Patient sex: F
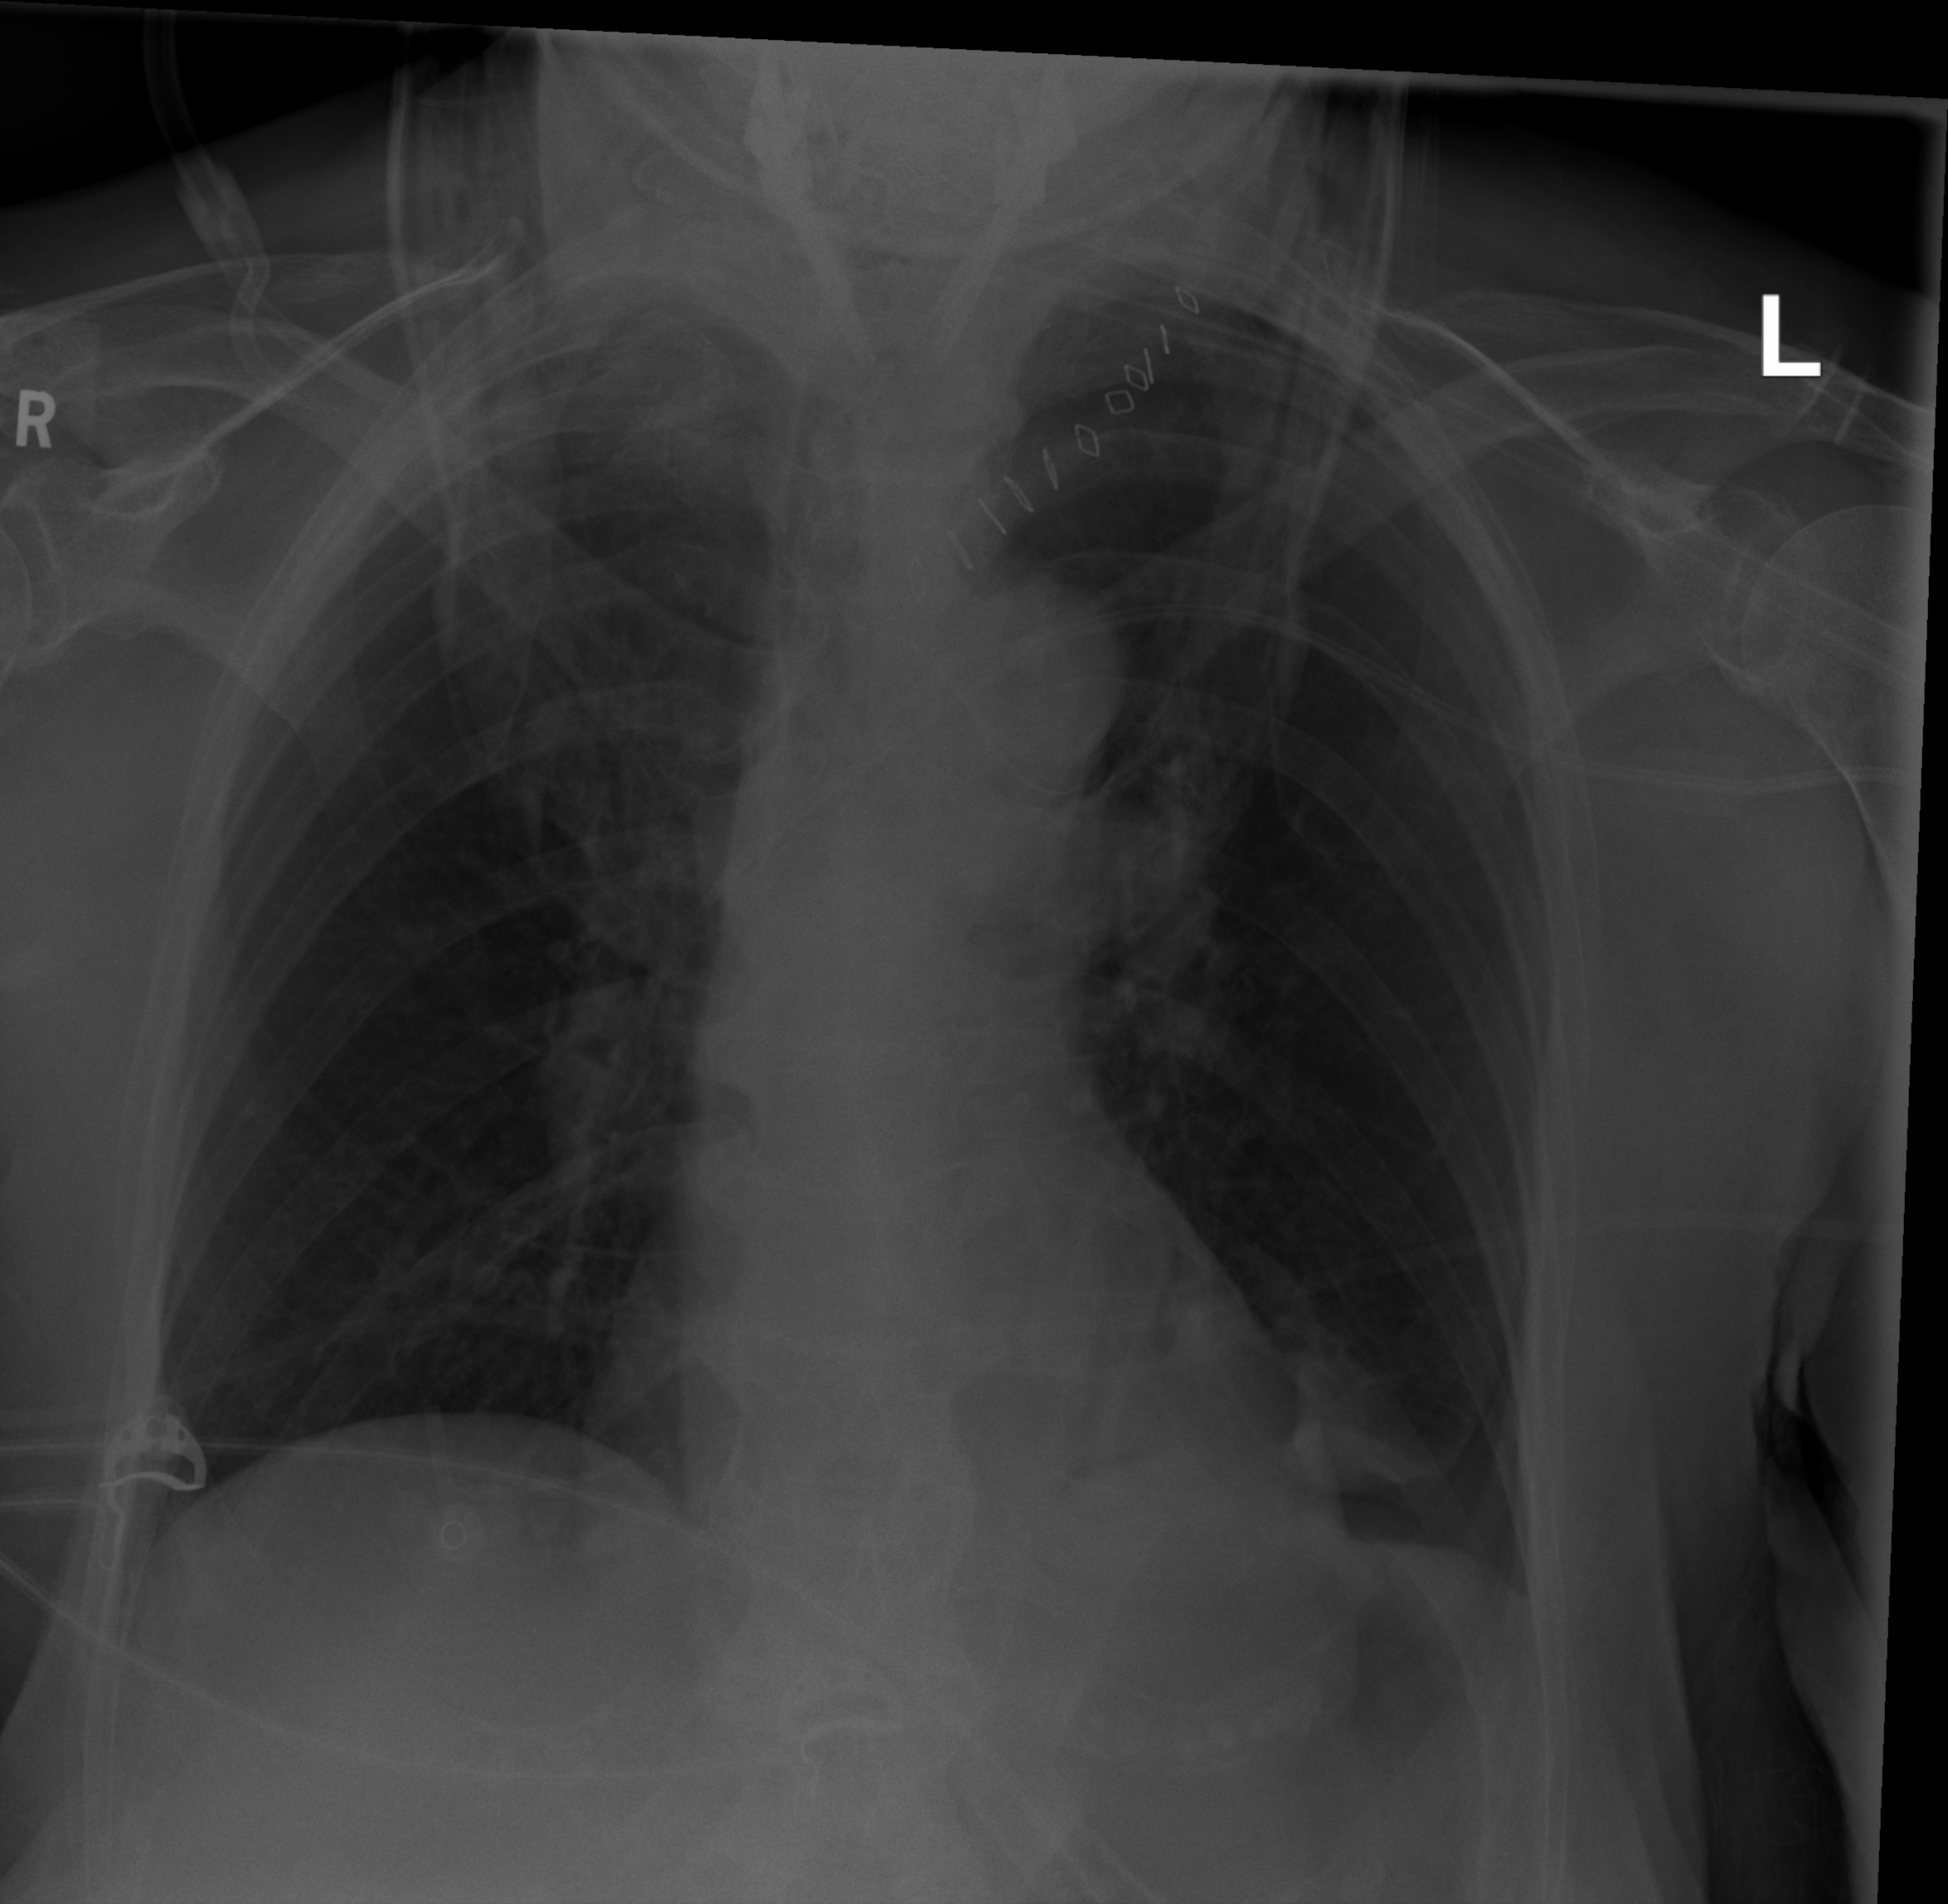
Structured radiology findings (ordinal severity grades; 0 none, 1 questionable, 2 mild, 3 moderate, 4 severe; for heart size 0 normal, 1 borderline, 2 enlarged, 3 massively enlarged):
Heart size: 0
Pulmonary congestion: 0
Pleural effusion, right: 0
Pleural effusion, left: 2
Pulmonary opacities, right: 0
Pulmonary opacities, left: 0
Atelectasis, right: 0
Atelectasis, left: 2